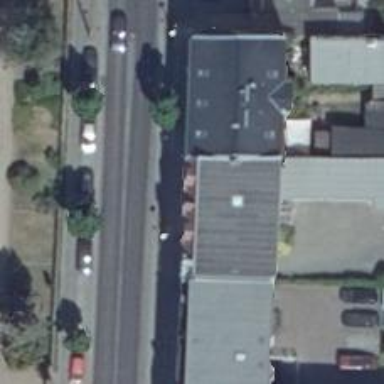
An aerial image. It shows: Bakery.